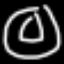
Label: donut